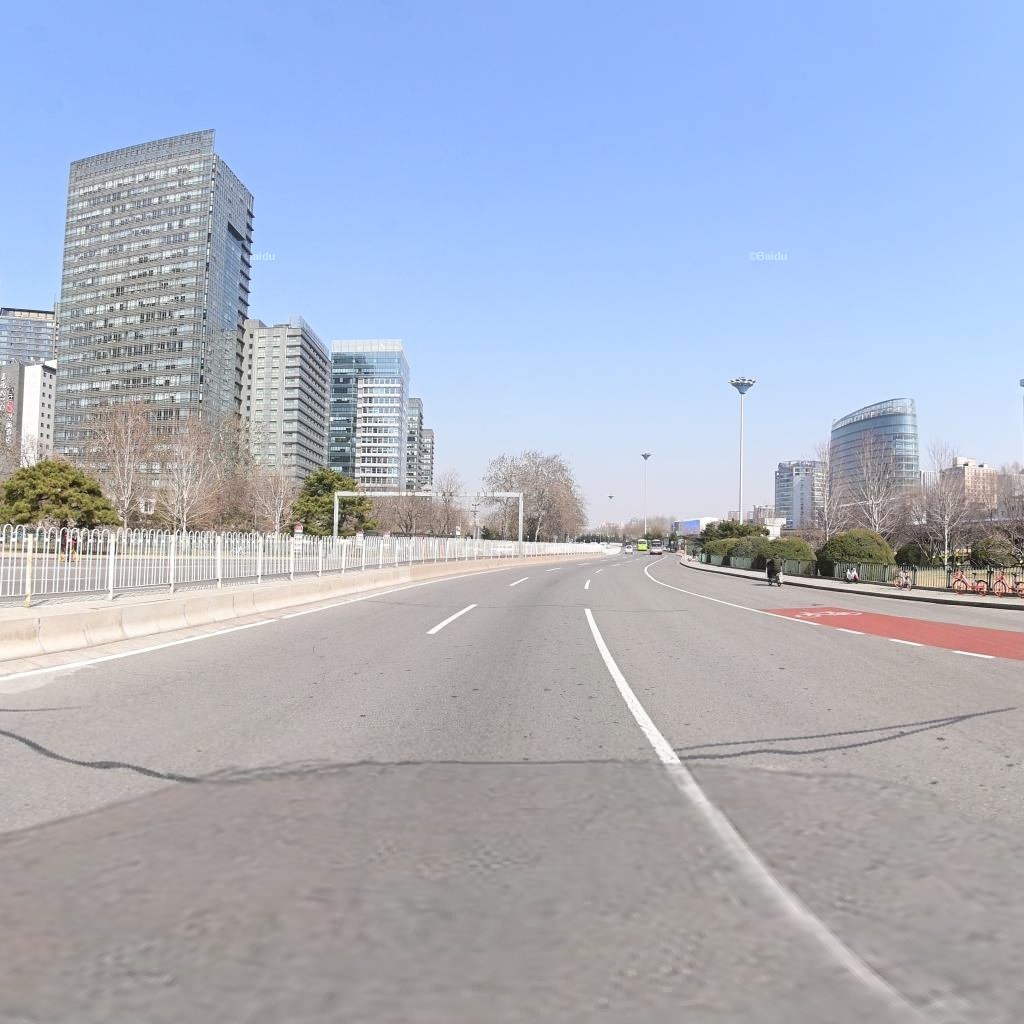
Region: Chaoyang
Road damage annotations: transverse patch, transverse patch, transverse patch, transverse patch